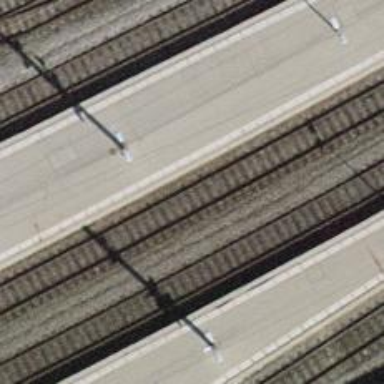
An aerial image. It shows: Close-up of railway platform edge.